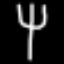
Label: fork